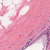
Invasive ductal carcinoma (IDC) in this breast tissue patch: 0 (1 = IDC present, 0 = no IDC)